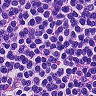
Metastatic tissue present: no